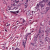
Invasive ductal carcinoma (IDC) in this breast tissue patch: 1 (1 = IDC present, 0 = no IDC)